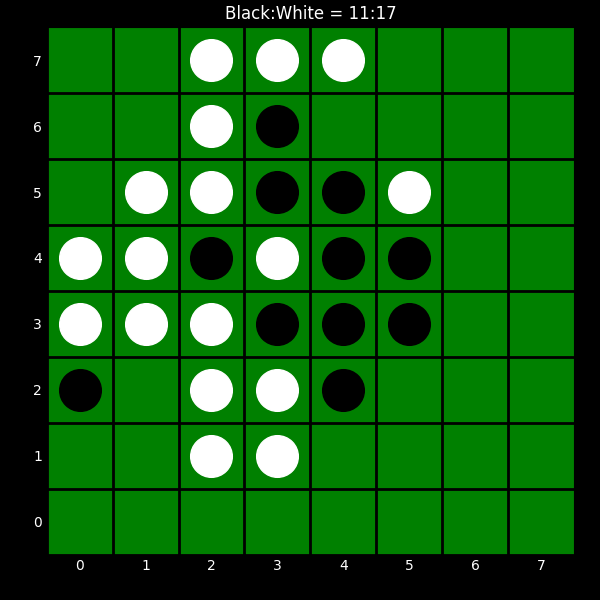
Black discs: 11
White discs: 17